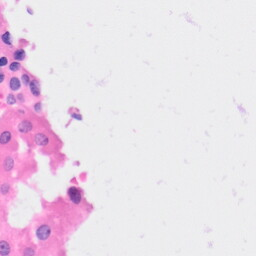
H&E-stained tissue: Kidney